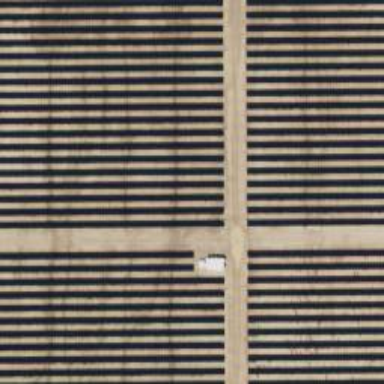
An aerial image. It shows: Solar power generator using photovoltaic panels.